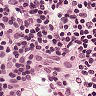
Metastatic tissue present: no